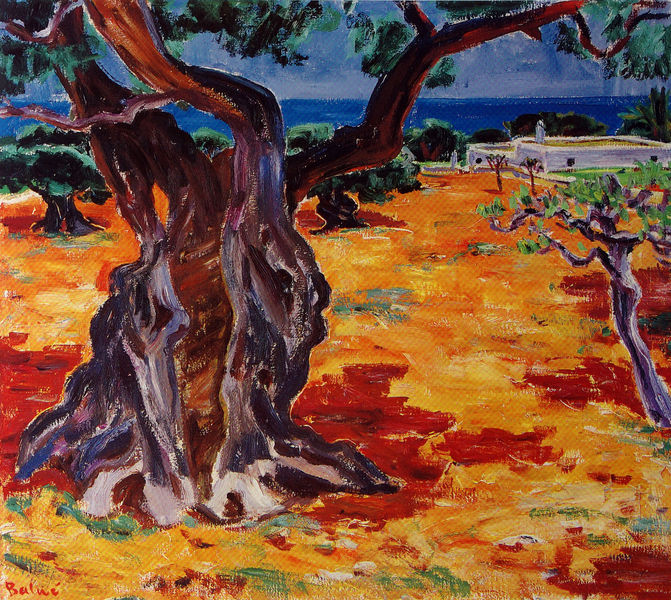
Titel: Ölbaum
Künstler: Arnold Balwé
Standort: München
Institution: Bayerische Staatsgemäldesammlungen
Schlagwörter: baum, blau, himmel, meer, wasser, weiß, wolken, bäume, gelb, impressionismus, landschaft, sand, see, stadt, teich, äste, braun, bunt, frankreich, orange, schwarz, dach, gebäude, haus, rot, wolke, beige, expressionismus, fauves, malerei, symbolismus, öl, baumstamm, erde, natur, stamm, strauch, brücke, busch, büsche, flach, gewässer, sträucher, hellblau, sommer, strand, italien, süden, warm, farben, fläche, farbe, van gogh, stämme, olive, monet, manet, ölfarbe, ölfarben, gauguin, farbflächen, leinwand, organisch, villa, tümpel, gaugin, griechenland, obstbäume, knorrig, obstbaum, tempera, toscana, mittelmeer, toskana, olivenbaum, lebendig, gefühle, farbfäche, finka, kreischend, srtra